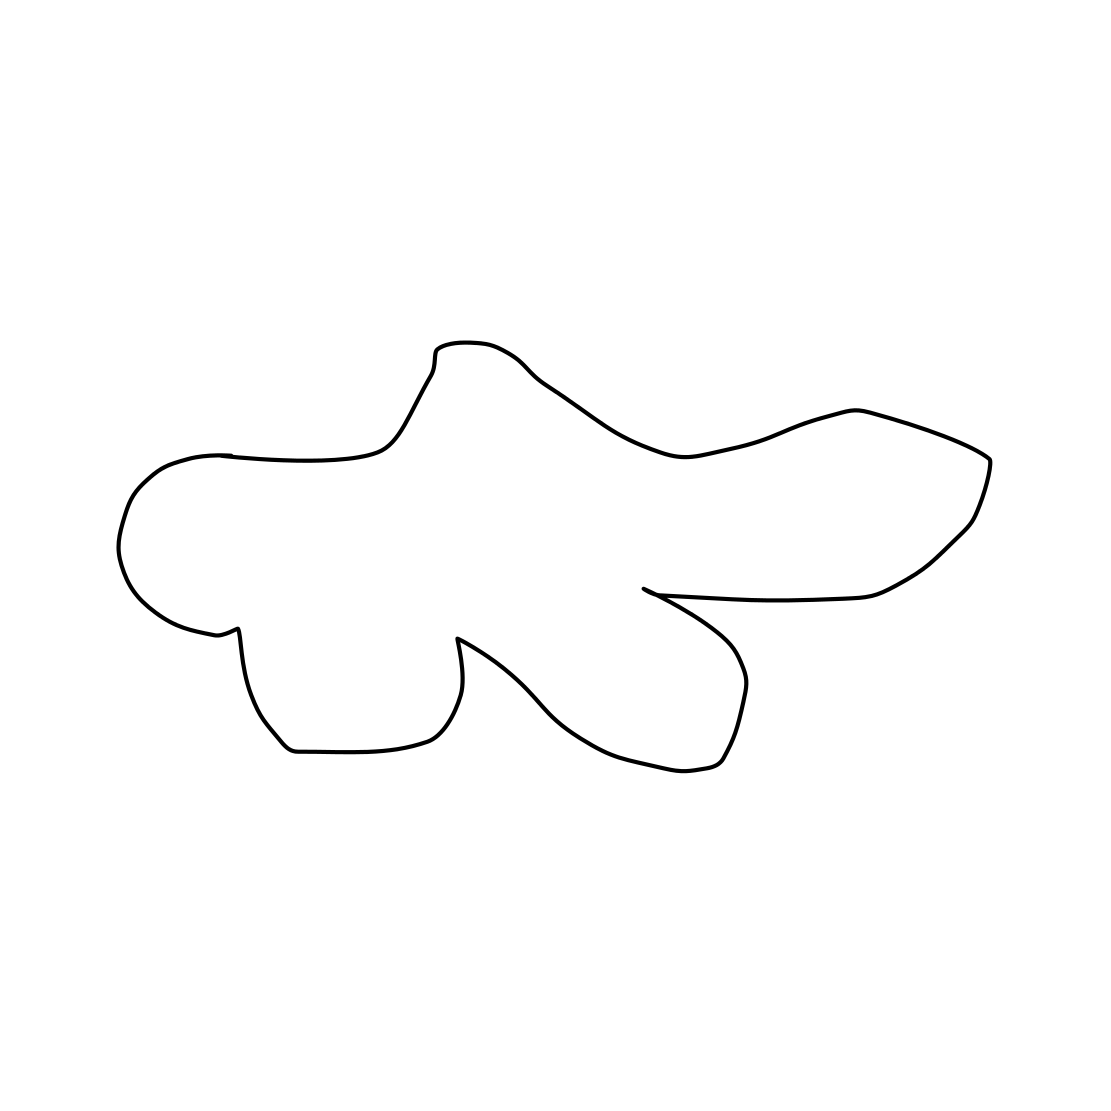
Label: cloud